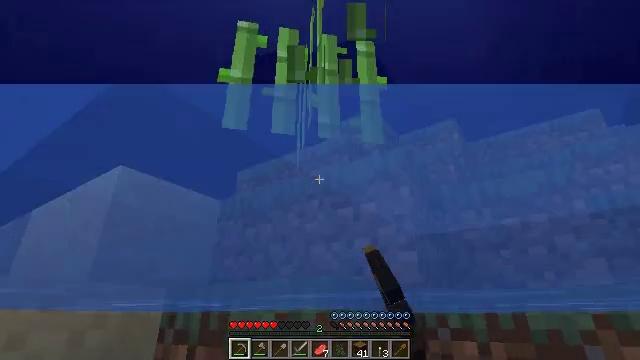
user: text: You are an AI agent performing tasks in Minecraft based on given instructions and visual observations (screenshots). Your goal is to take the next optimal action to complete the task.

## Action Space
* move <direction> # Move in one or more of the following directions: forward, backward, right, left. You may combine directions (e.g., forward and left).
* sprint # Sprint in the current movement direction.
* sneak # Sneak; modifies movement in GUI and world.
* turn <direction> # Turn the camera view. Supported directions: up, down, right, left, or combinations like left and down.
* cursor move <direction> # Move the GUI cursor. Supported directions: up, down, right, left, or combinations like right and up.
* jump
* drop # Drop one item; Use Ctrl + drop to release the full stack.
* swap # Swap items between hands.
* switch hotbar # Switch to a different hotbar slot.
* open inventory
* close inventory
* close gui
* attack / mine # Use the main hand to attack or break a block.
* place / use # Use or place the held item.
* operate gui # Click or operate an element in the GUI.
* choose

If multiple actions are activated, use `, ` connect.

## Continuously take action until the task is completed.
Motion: motion action
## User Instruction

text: Gather sugar cane for crafting.
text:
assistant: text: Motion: no_op